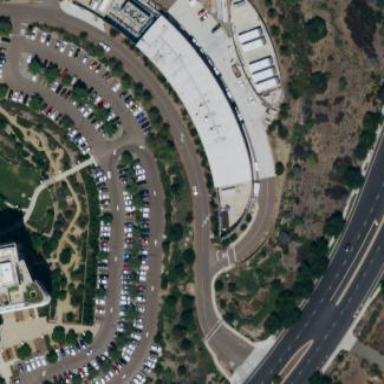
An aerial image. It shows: Parking area.